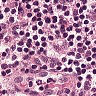
Metastatic tissue present: no